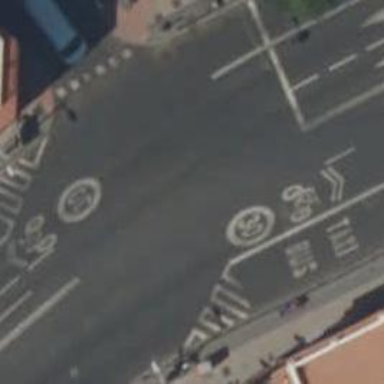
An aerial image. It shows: Secondary road with asphalt surface. It features shared lane for cyclists.